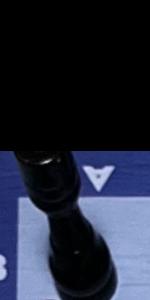
Label: Rook_Black